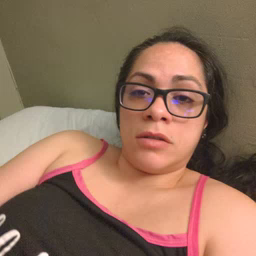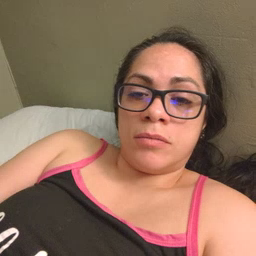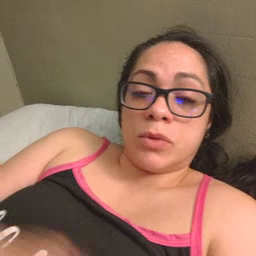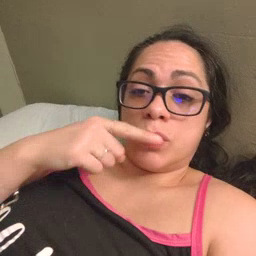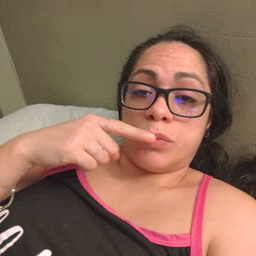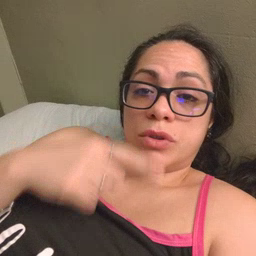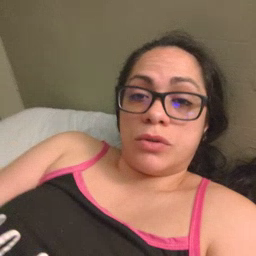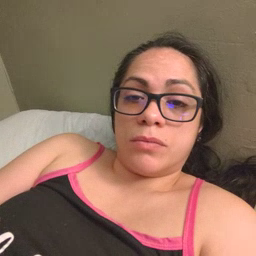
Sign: toothbrush